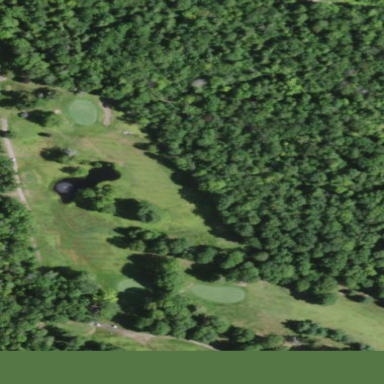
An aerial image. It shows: Scenic golf fairway.